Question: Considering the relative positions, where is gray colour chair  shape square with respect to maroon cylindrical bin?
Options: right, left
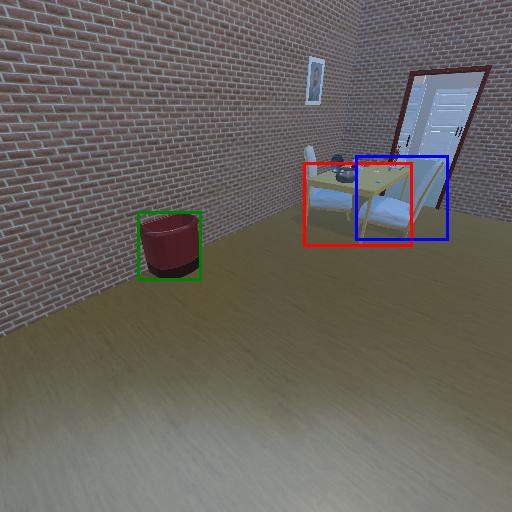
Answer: right